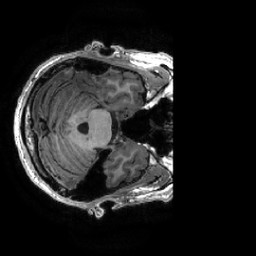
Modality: T1w
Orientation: axial
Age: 26
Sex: male
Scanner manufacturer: ge
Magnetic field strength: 3 T
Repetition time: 0.0073 s
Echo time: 0.003 s